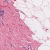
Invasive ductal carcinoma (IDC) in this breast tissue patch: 0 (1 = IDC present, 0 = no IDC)